Interaction volume radius: 5 \u00c5
Interaction volume height: 30 \u00c5
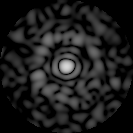
Disorder parameter: 0.8241